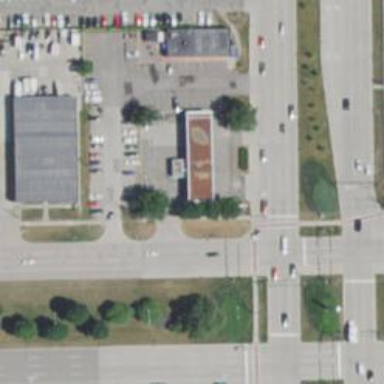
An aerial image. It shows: Convenience shop.